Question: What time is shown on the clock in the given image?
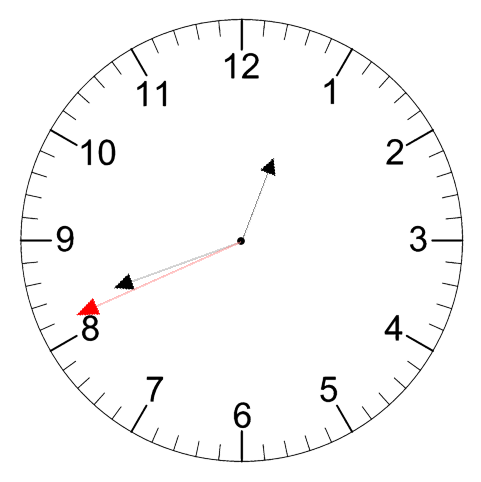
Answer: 12:41:41